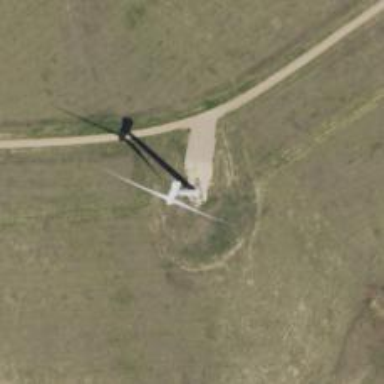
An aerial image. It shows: Wind generator in the form of horizontal axis wind turbine.